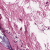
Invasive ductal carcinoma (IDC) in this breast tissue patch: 0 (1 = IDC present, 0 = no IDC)